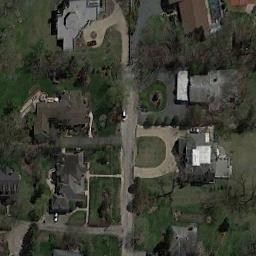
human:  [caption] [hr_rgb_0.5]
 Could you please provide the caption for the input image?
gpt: There are two rows of houses in a medium-sized residential area .

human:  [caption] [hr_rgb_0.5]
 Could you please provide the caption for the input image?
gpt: There are many trees and buildings in the middle residential area .

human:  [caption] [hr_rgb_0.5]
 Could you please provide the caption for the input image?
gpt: The medium residential is on the grass next to some trees and road .

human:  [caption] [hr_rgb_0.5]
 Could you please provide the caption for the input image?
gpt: The medium residential area has some houses along the roads and some trees are among these houses .

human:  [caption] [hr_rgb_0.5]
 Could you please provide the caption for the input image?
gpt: There are some buildings on green lawns on the medium residential area .